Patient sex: M
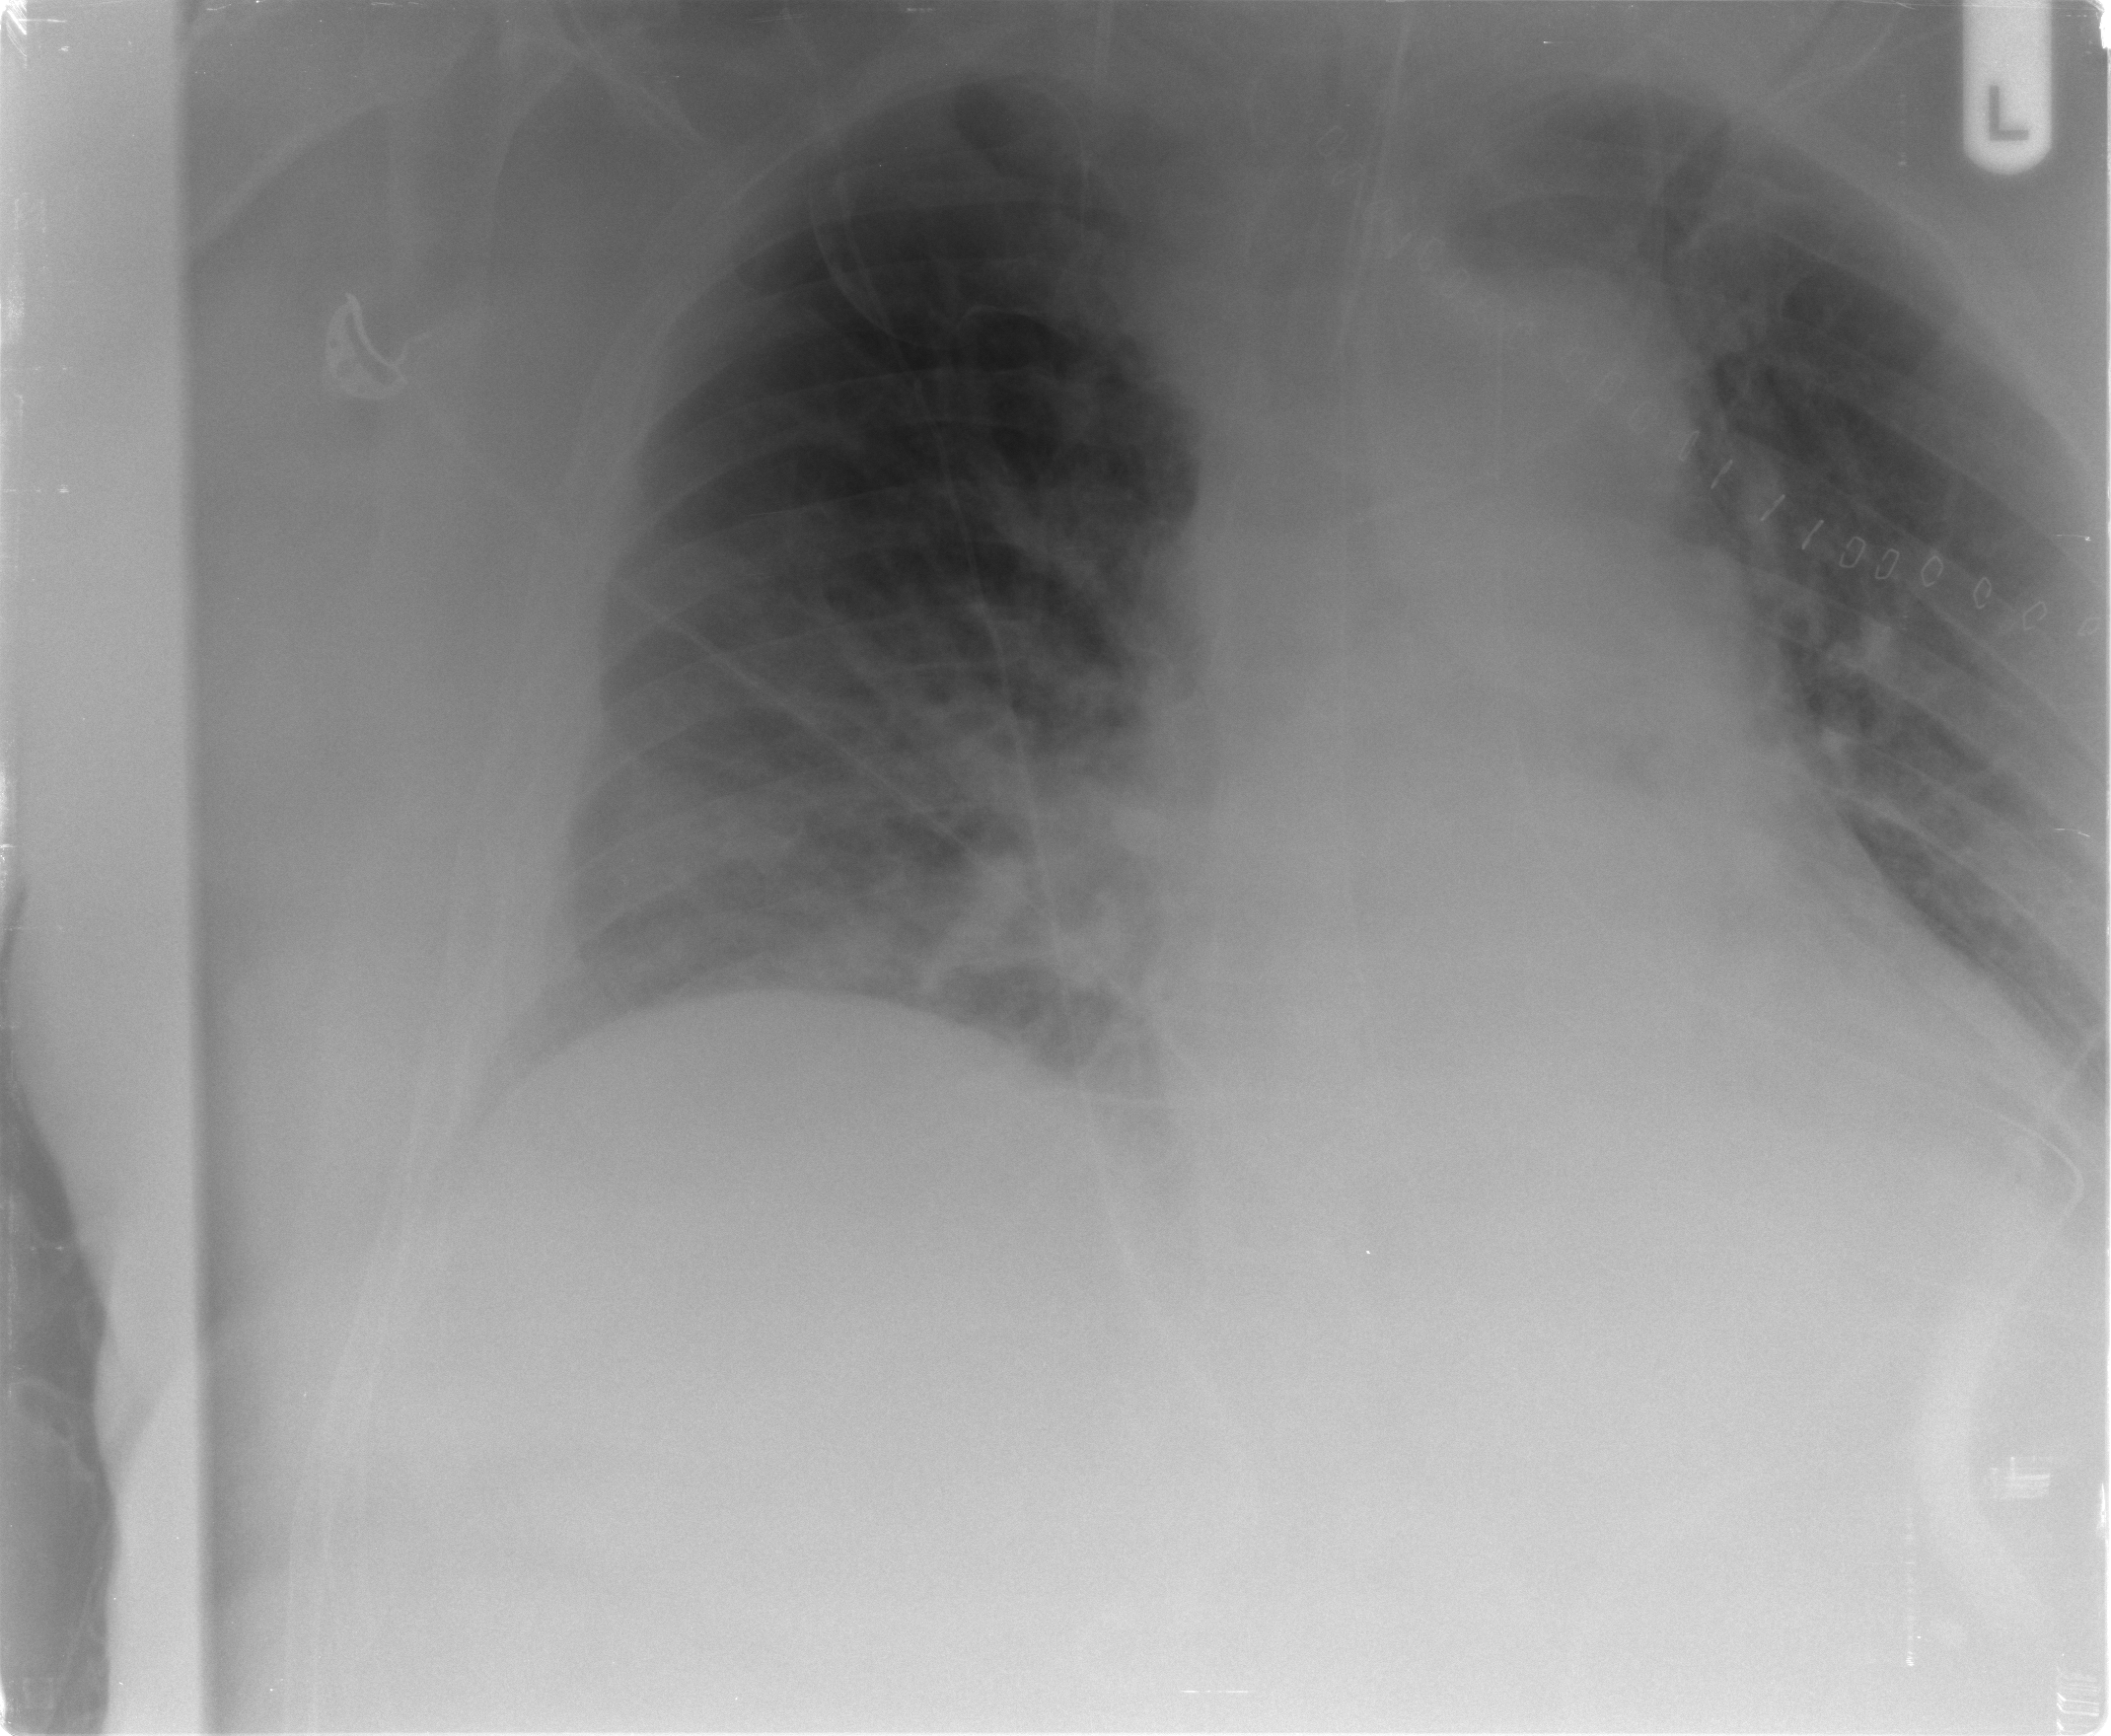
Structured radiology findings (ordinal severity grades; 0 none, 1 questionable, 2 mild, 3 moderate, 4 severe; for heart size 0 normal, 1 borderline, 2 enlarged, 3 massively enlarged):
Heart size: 2
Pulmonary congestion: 2
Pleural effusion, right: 2
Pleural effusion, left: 0
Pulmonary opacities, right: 2
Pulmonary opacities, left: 0
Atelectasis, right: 2
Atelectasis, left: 2